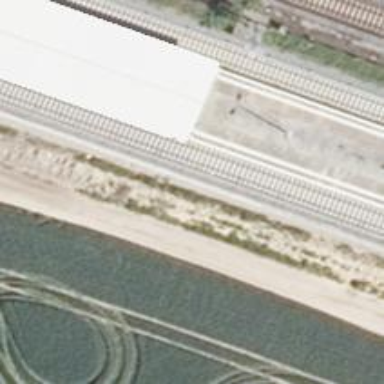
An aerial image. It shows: Railway milestone.